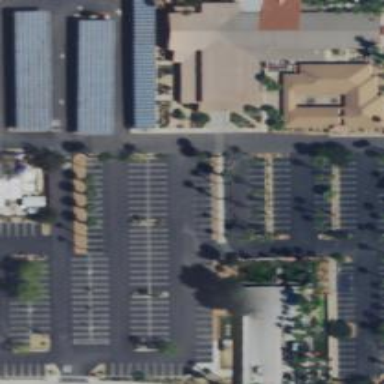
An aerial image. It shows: Parking area.